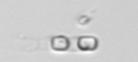
Label: Skeletonema